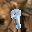
Label: 9